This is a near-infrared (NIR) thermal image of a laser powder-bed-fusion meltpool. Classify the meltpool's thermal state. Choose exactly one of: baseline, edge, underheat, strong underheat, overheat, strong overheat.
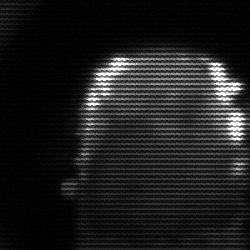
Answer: baseline